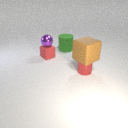
large brown rubber cube in front of small purple metal sphere